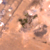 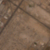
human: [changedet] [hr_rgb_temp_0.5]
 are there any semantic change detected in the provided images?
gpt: The green area in the middle was removed.